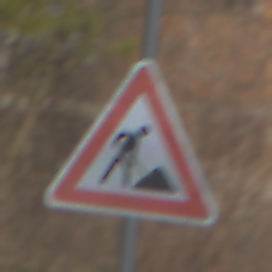
Verkehrszeichen: Arbeitsstelle
Umgebung: Outdoor, Suburban
Tageszeit: MorningAfternoon
Wetter: PartlyCloudy
Licht: Natural
Jahreszeit: NotSpecified
Kontrast: HighContrast